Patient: sex M, age 55
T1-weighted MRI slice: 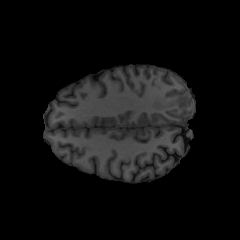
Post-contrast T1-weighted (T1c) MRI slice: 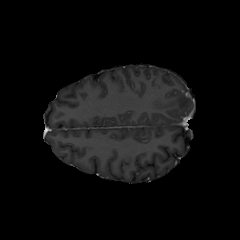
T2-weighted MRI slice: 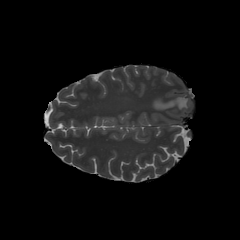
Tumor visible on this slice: yes
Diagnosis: Glioblastoma, IDH-wildtype
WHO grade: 4